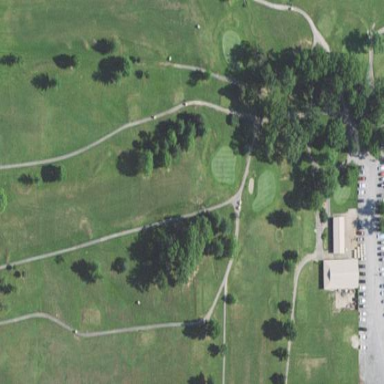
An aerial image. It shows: Golf fairway surrounded by grass.